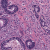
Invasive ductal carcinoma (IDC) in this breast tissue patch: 0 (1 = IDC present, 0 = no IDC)